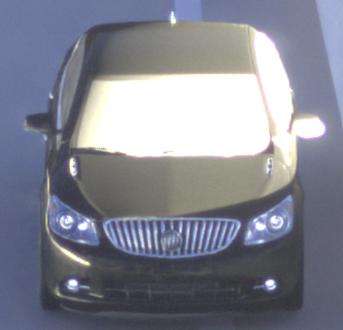
Make: Buick
Model: LaCrosse
Detailed model: Gen. 2
Model produced from: 2009
Model produced until: 2016
Doors: 4
Color: black
Road condition: dry road
Daytime: sunrise or sunset
Contrast: high contrast